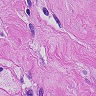
Metastatic tissue present: yes